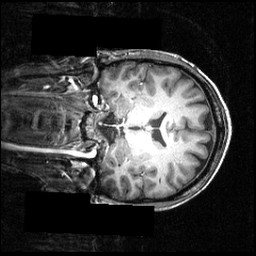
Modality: T1w
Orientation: coronal
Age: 27
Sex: male
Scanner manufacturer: siemens
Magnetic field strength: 3.951 T
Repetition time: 1.5 s
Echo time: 0.00335 s